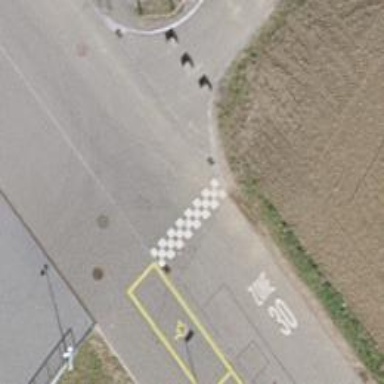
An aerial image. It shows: Table-style traffic calming feature.